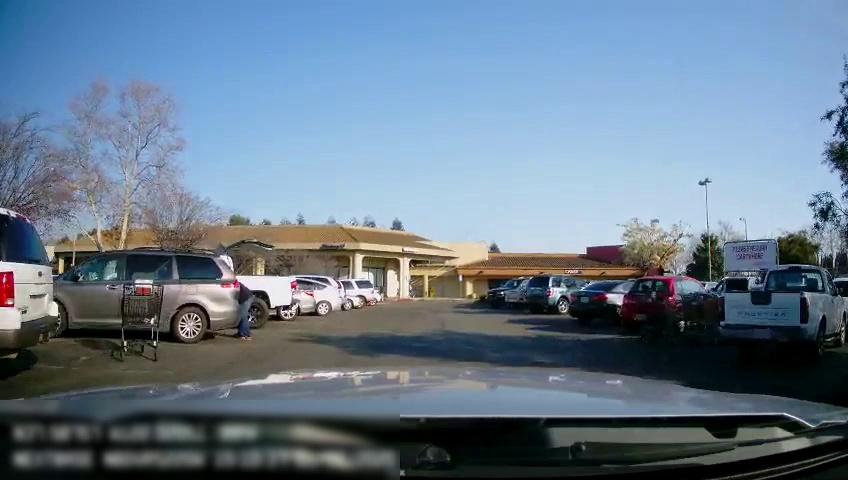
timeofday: Day
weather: Sunny
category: Drivable Space
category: Vehicles | SUV
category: Vehicles | Car
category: Vehicles | SUV
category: Vehicles | SUV
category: Vehicles | Truck
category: Vehicles | Car
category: Vehicles | Truck
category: Vehicles | SUV
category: Vehicles | Car
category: Vehicles | Car
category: Vehicles | SUV
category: Vehicles | Car
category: Vehicles | SUV
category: Vehicles | Car
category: Vehicles | Car
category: Vehicles | Truck
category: Pedestrians
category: Vehicles | SUV
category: Vehicles | SUV